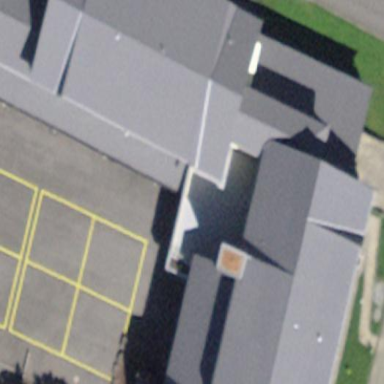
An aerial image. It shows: School building.